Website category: university
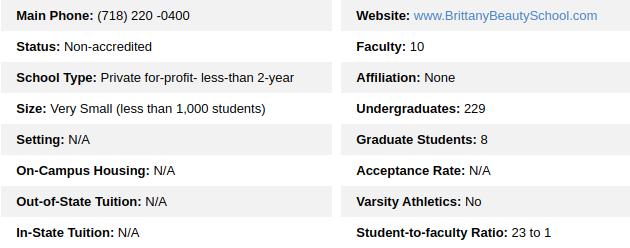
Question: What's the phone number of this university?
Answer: (718) 220 -0400

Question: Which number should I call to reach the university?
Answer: (718) 220 -0400

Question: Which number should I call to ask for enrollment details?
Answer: (718) 220 -0400

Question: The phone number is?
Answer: (718) 220 -0400

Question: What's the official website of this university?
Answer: www.BrittanyBeautySchool.com

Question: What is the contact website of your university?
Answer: www.BrittanyBeautySchool.com

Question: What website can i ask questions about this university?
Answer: www.BrittanyBeautySchool.com

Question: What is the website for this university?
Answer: www.BrittanyBeautySchool.com

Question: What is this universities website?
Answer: www.BrittanyBeautySchool.com

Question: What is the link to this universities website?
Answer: www.BrittanyBeautySchool.com

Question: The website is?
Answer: www.BrittanyBeautySchool.com

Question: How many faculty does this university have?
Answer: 10

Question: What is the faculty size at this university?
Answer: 10

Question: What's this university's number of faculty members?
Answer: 10

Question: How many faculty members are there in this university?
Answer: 10

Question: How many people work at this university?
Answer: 10

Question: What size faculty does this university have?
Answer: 10

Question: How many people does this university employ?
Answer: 10

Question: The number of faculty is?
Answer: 10

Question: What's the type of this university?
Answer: Private for-profit- less-than 2-year

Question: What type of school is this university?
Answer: Private for-profit- less-than 2-year

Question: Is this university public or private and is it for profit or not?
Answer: Private for-profit- less-than 2-year

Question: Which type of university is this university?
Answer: Private for-profit- less-than 2-year

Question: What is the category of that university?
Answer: Private for-profit- less-than 2-year

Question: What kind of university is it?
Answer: Private for-profit- less-than 2-year

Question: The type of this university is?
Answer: Private for-profit- less-than 2-year

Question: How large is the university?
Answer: Very Small (less than 1,000 students)

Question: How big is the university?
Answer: Very Small (less than 1,000 students)

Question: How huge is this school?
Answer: Very Small (less than 1,000 students)

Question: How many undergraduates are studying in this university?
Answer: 229

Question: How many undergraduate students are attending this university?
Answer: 229

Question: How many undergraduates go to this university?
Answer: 229

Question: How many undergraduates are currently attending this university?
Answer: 229

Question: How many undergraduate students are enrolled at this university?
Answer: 229

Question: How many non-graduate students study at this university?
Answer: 229

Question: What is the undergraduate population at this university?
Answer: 229

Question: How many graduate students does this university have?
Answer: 8

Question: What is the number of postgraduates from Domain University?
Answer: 8

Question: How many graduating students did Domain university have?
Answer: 8

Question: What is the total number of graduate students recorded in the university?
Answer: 8

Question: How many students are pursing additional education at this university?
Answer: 8

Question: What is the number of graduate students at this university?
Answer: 8

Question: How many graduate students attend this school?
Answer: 8

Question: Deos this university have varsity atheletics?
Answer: No

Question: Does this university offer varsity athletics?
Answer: No

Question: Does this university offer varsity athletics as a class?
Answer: No

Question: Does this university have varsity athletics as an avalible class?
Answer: No

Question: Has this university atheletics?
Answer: No

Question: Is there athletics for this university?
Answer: No

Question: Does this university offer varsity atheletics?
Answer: No

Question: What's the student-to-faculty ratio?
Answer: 23 to 1

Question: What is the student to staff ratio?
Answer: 23 to 1

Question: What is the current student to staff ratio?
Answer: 23 to 1

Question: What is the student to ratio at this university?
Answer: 23 to 1

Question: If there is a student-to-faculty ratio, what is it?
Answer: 23 to 1

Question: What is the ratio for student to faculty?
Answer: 23 to 1

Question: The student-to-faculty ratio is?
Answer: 23 to 1